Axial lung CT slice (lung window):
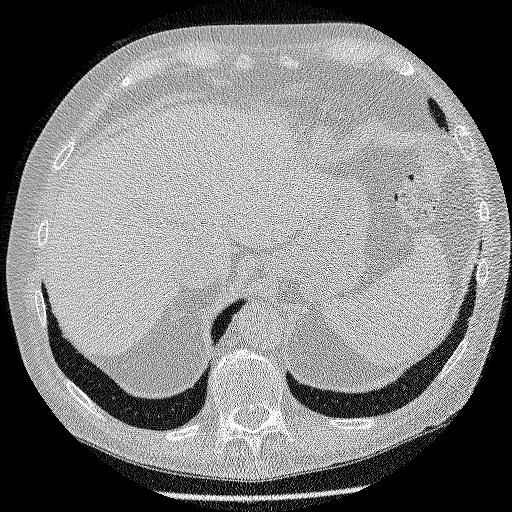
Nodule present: no